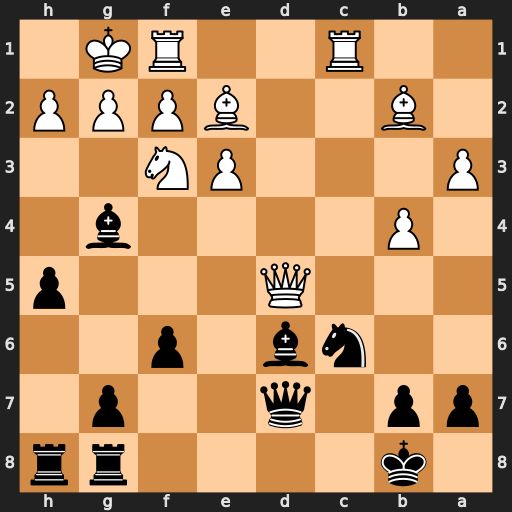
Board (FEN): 1k4rr/pp1q2p1/2nb1p2/3Q3p/1P4b1/P3PN2/1B2BPPP/2R2RK1
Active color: b
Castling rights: -
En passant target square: -
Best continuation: Bxh2+ Nxh2 Qxd5